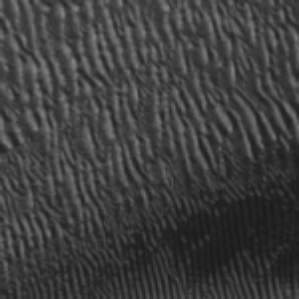
Label: frost